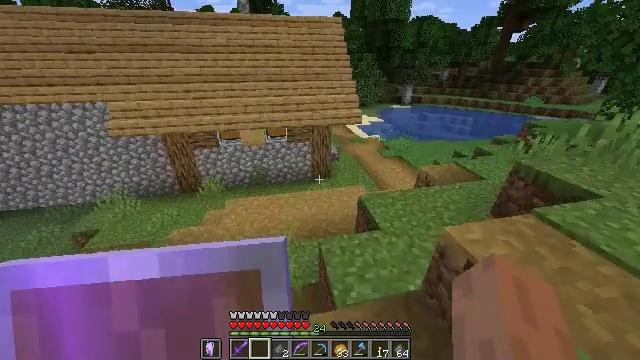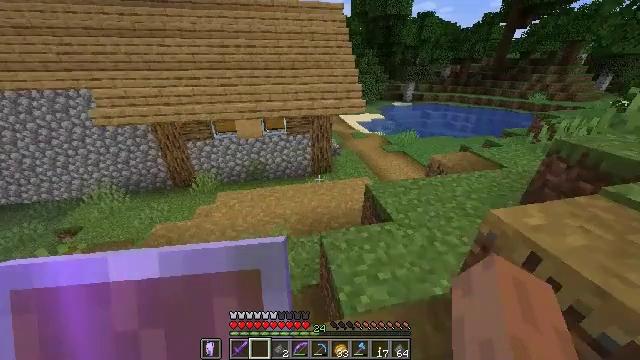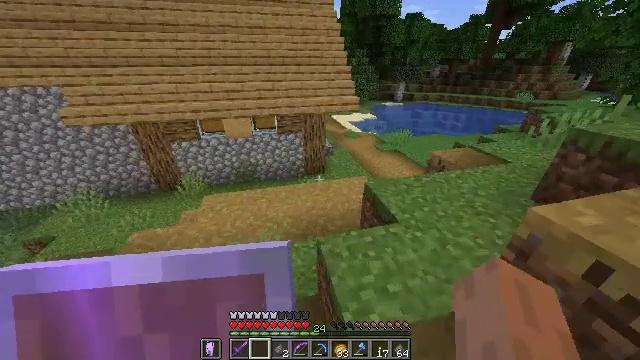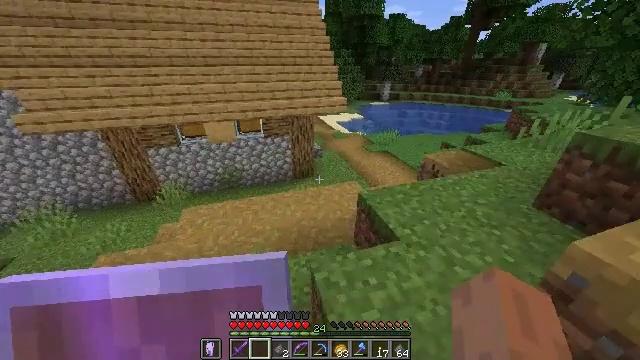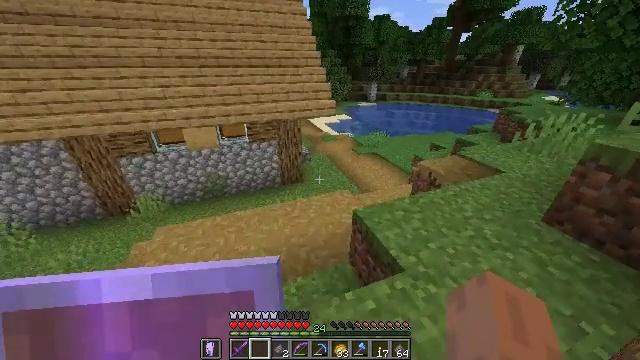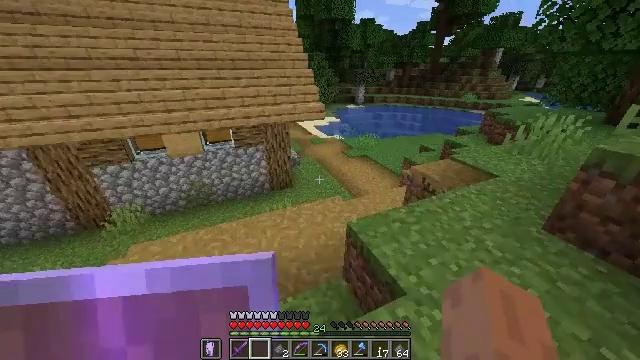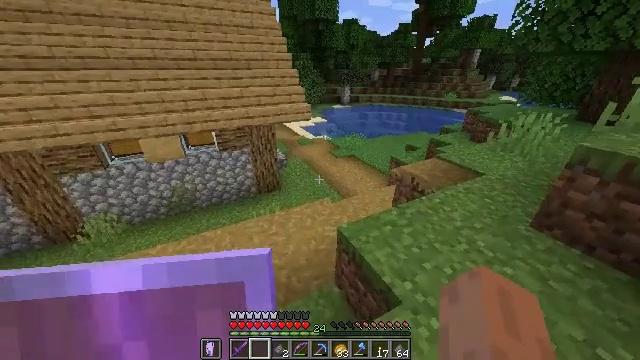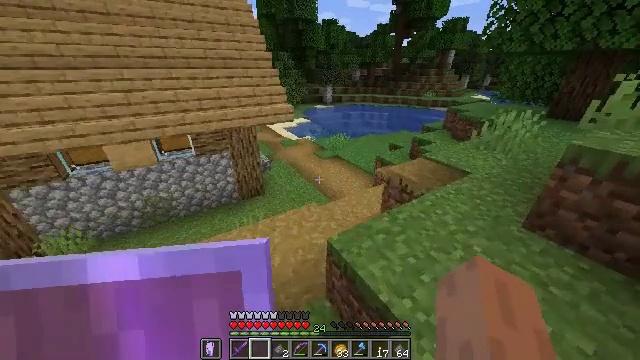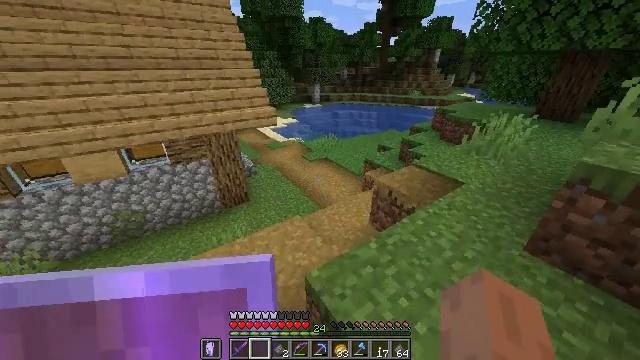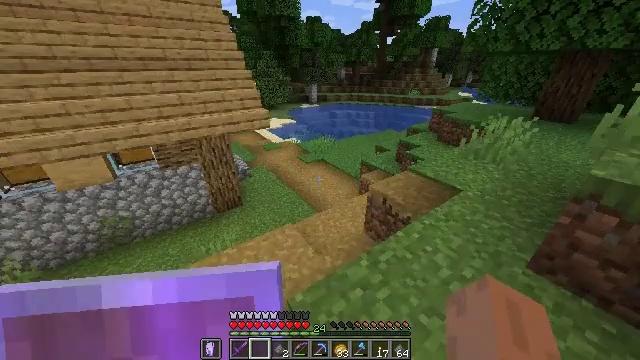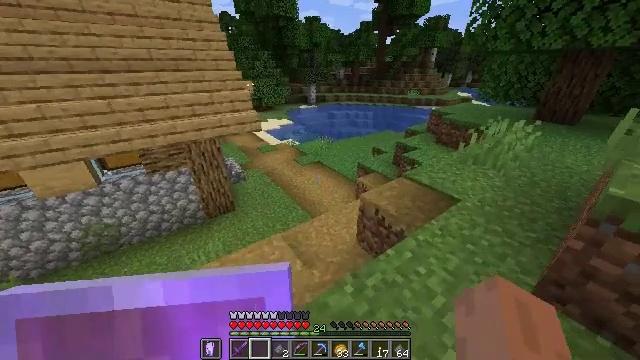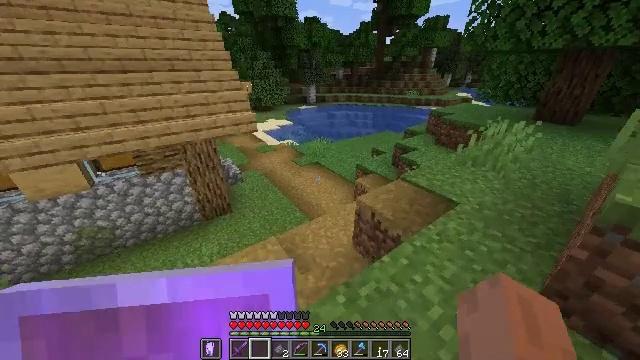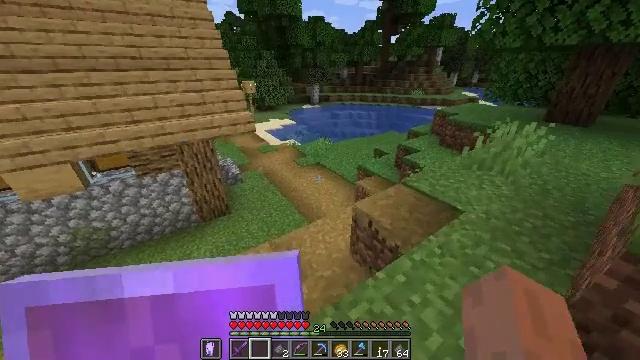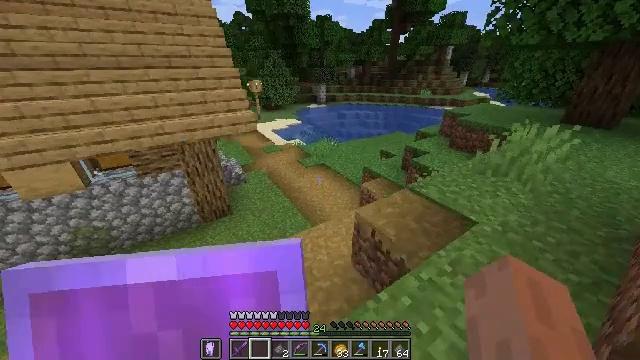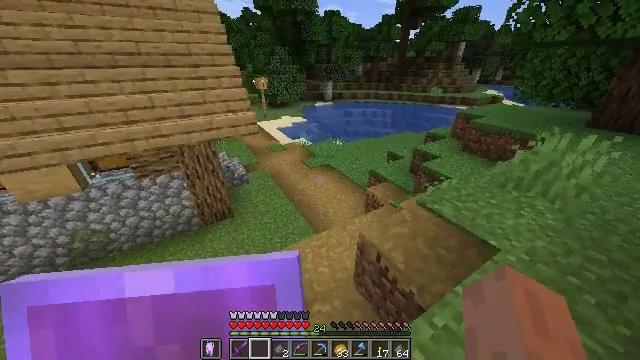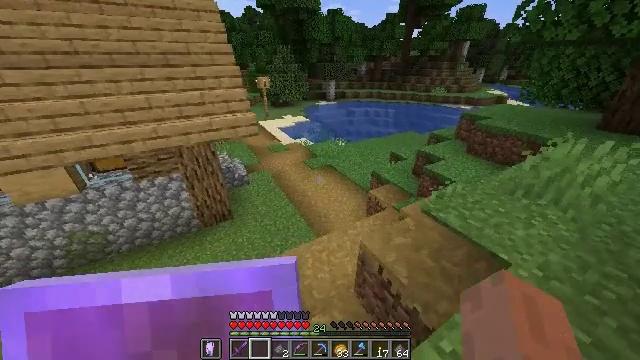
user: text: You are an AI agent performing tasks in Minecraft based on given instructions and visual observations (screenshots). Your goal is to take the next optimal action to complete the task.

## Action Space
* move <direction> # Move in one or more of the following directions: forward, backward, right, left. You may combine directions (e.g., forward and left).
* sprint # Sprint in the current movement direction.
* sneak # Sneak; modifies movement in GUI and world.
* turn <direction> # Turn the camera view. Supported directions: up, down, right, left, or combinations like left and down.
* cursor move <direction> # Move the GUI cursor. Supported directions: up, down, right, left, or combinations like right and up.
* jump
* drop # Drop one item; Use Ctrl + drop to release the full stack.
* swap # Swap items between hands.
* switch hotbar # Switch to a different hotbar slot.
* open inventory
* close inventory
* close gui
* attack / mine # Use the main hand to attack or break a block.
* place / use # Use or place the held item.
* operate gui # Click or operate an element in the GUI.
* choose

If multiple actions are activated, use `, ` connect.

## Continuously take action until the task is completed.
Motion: motion action
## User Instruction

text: Craft a block of TNT with sand and gunpowder.
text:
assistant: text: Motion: move forward and move left
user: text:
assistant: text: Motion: move forward, turn right
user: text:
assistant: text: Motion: move forward, turn right
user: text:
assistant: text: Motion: move forward, turn right
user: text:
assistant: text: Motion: move forward, turn right
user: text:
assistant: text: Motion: move forward, turn right
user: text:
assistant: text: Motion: move forward and move right, turn right
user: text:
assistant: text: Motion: move forward and move right, turn right
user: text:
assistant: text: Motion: move forward and move right
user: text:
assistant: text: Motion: move forward and move right
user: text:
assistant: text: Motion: move forward and move right
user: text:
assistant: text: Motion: move forward, turn left
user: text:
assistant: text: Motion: move forward, turn left
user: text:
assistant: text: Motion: move forward, turn left
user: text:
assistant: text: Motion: move forward
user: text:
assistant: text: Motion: move forward
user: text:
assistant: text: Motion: move forward and move right
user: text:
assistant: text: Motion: move forward and move right
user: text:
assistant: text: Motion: move forward and move right, turn left
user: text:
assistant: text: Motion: move forward and move right, turn left
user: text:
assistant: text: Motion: move forward and move right, turn left
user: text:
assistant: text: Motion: move forward and move right, turn left
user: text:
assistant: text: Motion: move forward and move right, turn left
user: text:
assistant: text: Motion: move forward, turn left
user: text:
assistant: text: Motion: move forward, turn left
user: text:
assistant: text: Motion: move forward, turn left
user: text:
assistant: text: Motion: move forward and move right, turn left
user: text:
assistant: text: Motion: move forward and move right, turn left
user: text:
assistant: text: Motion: move forward and move right, turn left
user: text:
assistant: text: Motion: move forward and move right, turn left